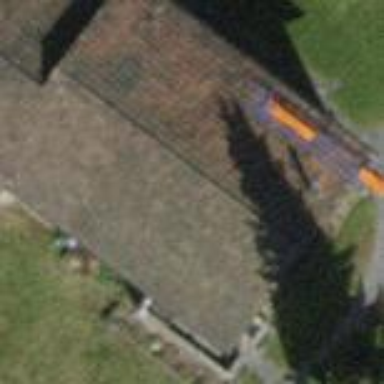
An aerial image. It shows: Building with pitched roof.